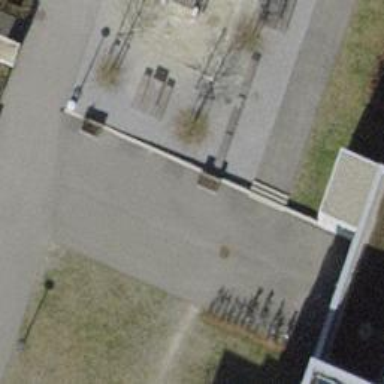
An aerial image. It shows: Brown bench in the vicinity.